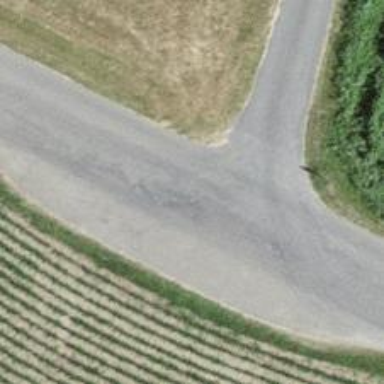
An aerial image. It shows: Passing place on the road.